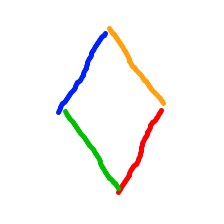
Shape: rhombus